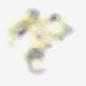
Label: Detritus